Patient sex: M
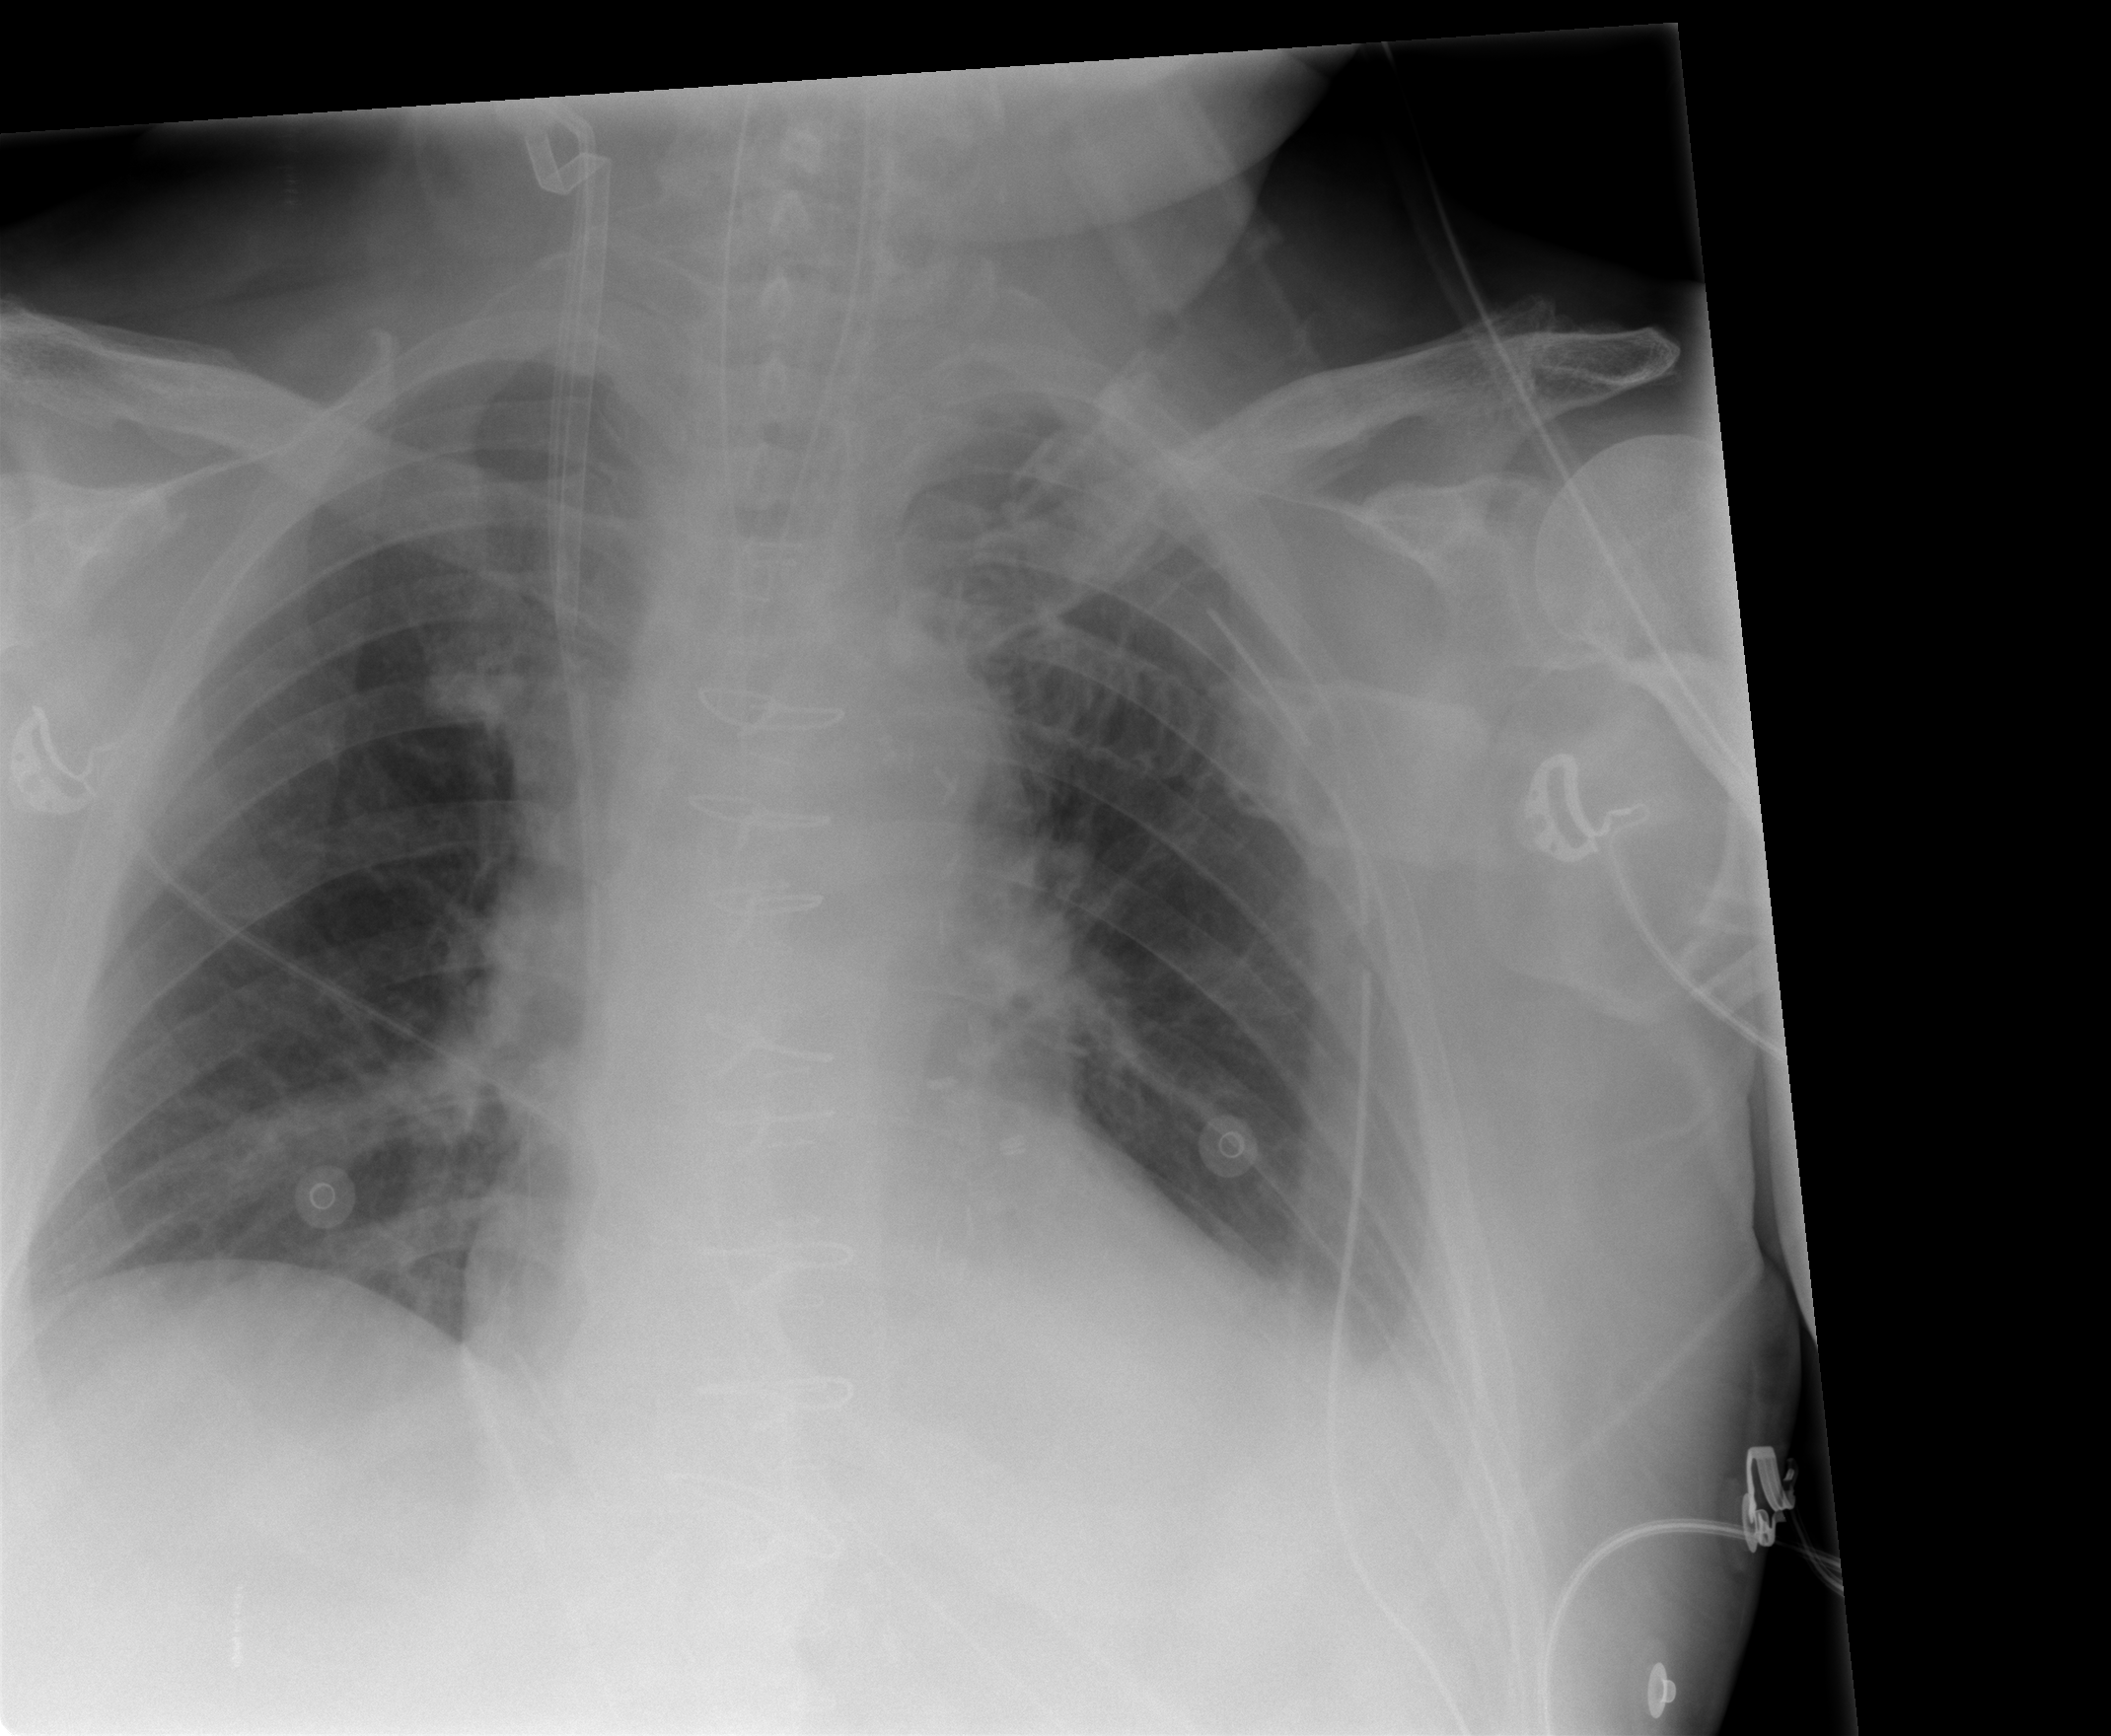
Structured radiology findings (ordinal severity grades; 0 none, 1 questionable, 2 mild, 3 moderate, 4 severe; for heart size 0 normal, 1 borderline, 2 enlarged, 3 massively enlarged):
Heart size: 2
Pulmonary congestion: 0
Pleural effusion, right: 0
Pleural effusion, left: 2
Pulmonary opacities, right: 0
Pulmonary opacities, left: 0
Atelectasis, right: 1
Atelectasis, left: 2